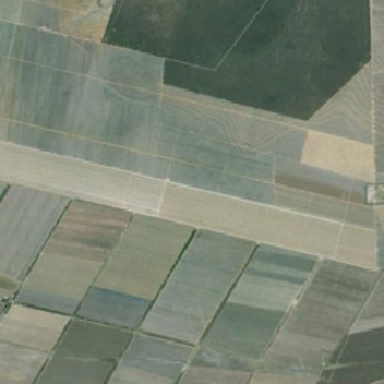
Large number of farmland rectangles .